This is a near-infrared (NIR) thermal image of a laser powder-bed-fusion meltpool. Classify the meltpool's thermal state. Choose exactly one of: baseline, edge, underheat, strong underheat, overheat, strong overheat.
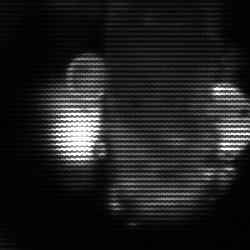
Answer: strong underheat